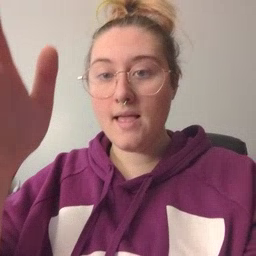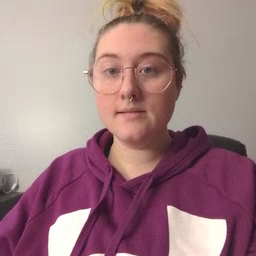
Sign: grandpa